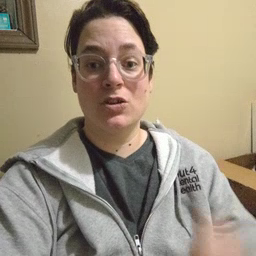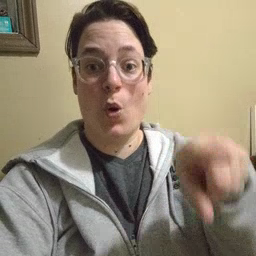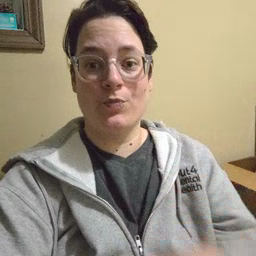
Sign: go